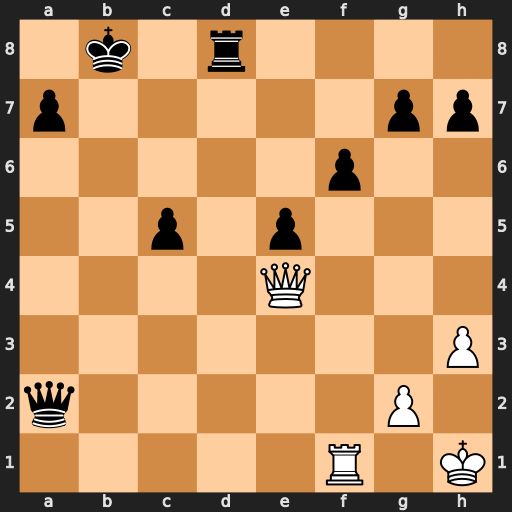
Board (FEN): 1k1r4/p5pp/5p2/2p1p3/4Q3/7P/q5P1/5R1K
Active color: w
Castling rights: -
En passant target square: -
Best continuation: Rb1+ Qxb1+ Qxb1+